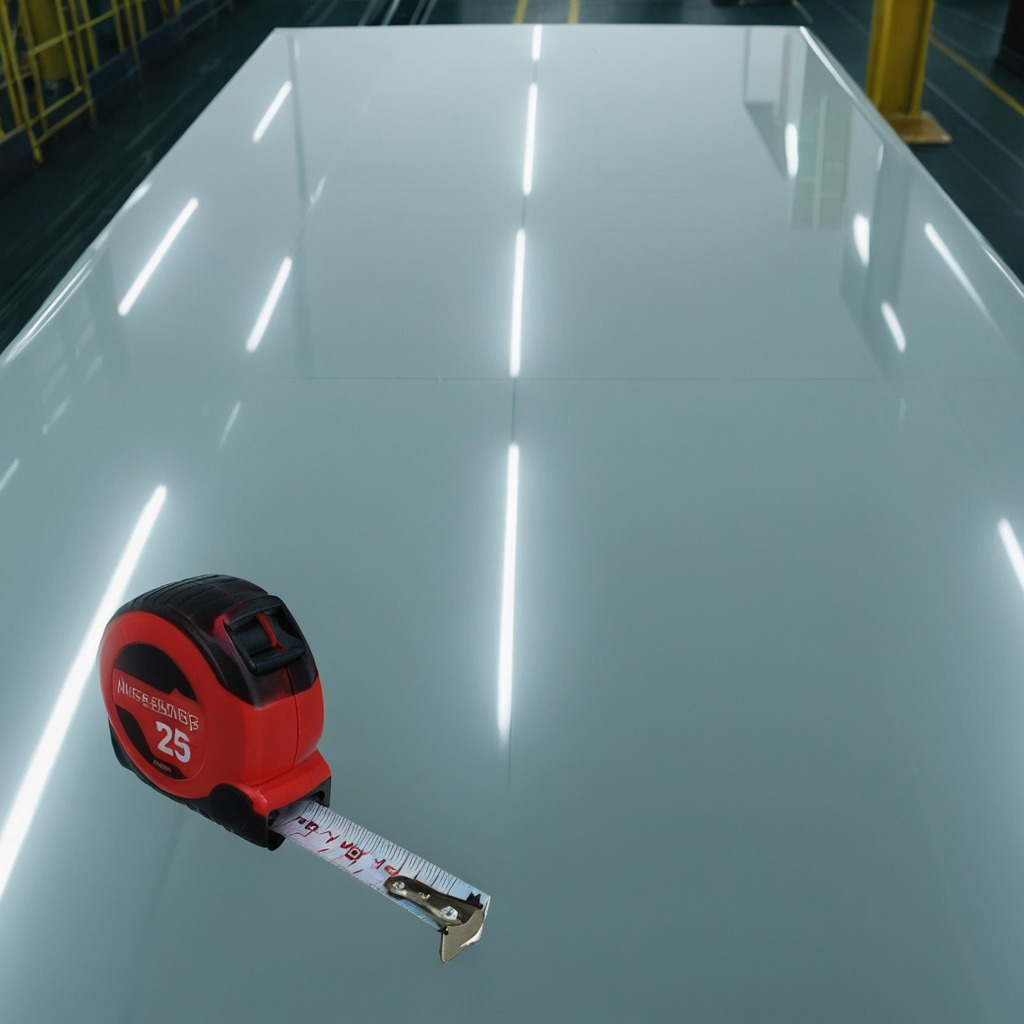
A measuring tape lies on the high-gloss table in a ship maintenance bay industrial lighting.